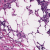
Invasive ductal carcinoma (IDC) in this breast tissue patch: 0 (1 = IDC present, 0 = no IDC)